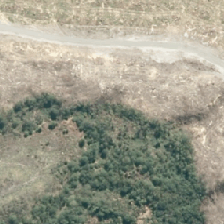
Land cover: harvested_forest